Question: I know there are few posts related to this issue but none of them is helping me. Ever since I have shifted to XCode 6.0.1, I am not able to archive and generate an ad-hoc build. It gives me following error every time. Tried removing and re-installing provisioning profile, tried clicking on Try Again button on the alert. It works pretty well with XCode 5.1.1.
Is there some specific guidelines to follow to make this work. Please advise.

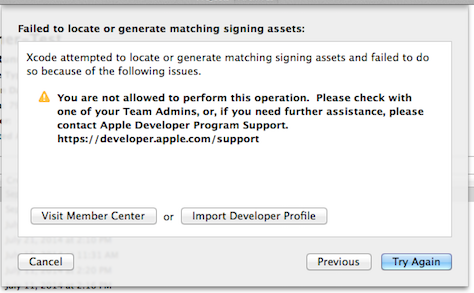
Answer: I recently archived for AdHoc and this is what worked for me:
1) Go to "Build Settings"
2) Under "Code Signing" click the dropdown button for "Provisioning Profile"
3) Set "Release" to your app's AdHoc Provisioning Profile
4) Then Archive.
5) When the Organizer window pops up, click "Export" (Not submit!)
6) Then save it for Ad Hoc deployment.
That could do the trick!
If not, login to your dev center and make sure the Provisioning profile you created for your app is indeed "Ad Hoc" and matches your bundle identifier. This provisioning profile is the one you should be selecting in the above Step #3.
Hope this helps!